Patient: sex M, age 63
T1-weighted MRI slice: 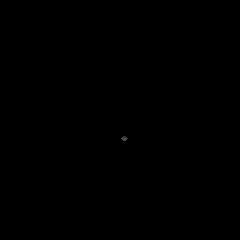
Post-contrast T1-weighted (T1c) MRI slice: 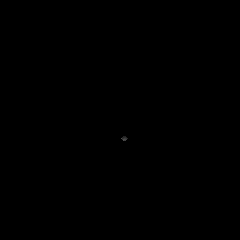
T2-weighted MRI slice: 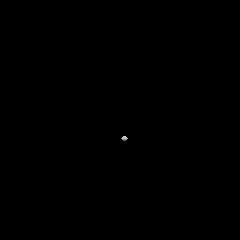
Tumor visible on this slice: no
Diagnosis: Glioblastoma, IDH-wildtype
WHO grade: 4